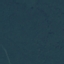
Land use / land cover: Forest